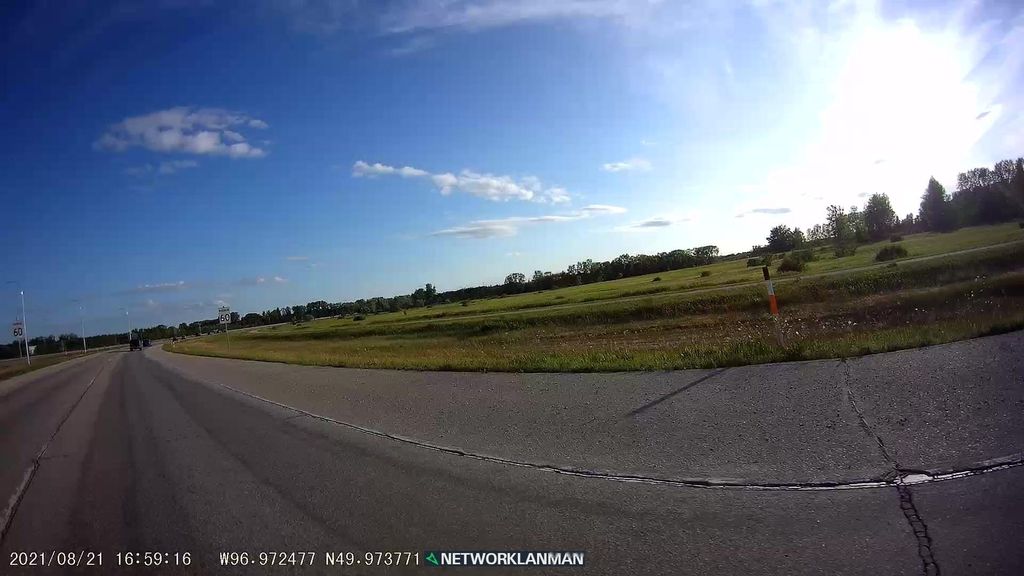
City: winnipeg